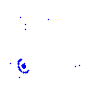
Particle: electron